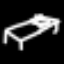
Label: bed